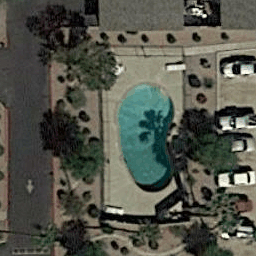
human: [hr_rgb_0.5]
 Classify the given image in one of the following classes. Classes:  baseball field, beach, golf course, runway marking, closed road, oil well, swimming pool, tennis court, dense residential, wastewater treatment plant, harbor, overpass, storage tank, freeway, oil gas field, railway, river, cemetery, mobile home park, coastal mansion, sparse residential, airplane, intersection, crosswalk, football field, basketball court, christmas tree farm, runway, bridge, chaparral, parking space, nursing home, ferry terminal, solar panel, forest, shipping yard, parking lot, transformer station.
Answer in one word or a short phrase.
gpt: swimming pool